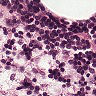
Metastatic tissue present: no